Interaction volume radius: 5 \u00c5
Interaction volume height: 25 \u00c5
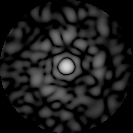
Disorder parameter: 0.845